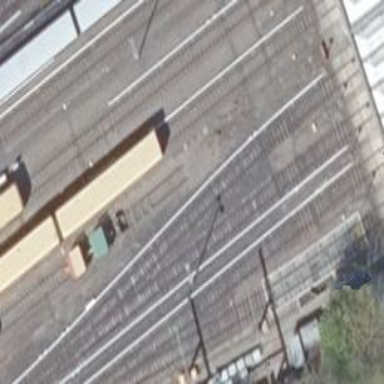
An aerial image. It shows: Yard serving the electrified light rail railway.